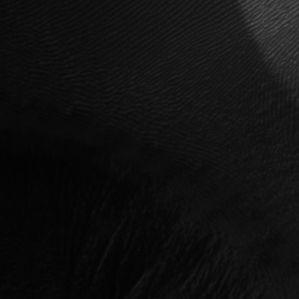
Label: frost